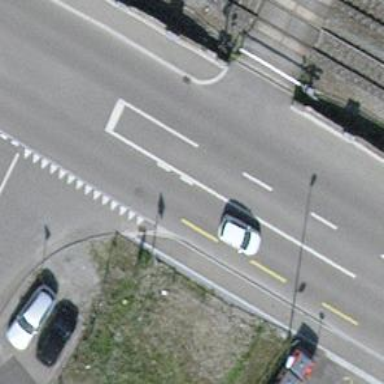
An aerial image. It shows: Primary highway with separate cycle lane on both sides of the sidewalk.